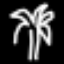
Label: palm tree